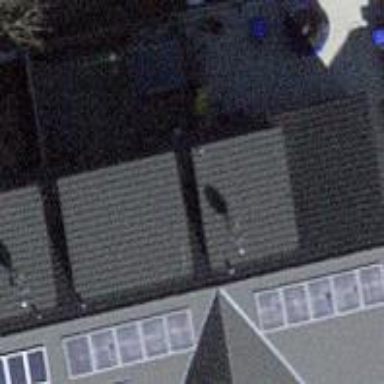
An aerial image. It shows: Gabled roof house.